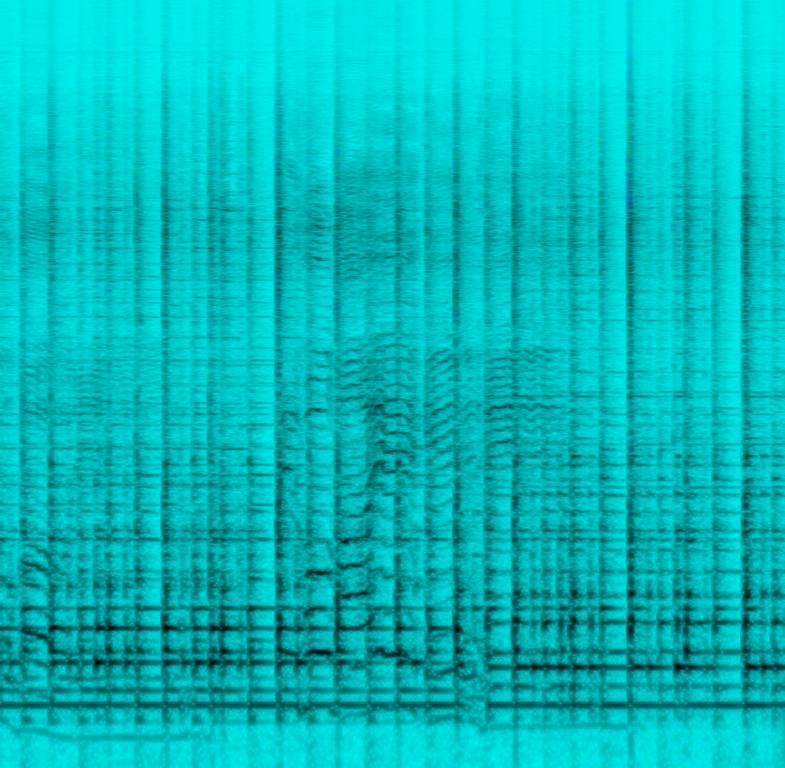
This amateur recording features a male voice singing the main melody. This is accompanied by a banjo being strummed in a country rhythm. This song is sung at a moderate tempo. This song has a patriotic feel. There are no other instruments in this song apart from the tenor banjo. This song can be played in a patriotic American movie.